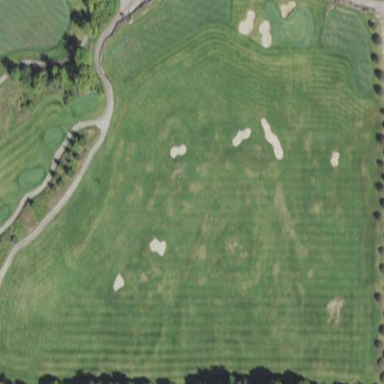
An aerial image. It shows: Grassy area used as driving range for golf.